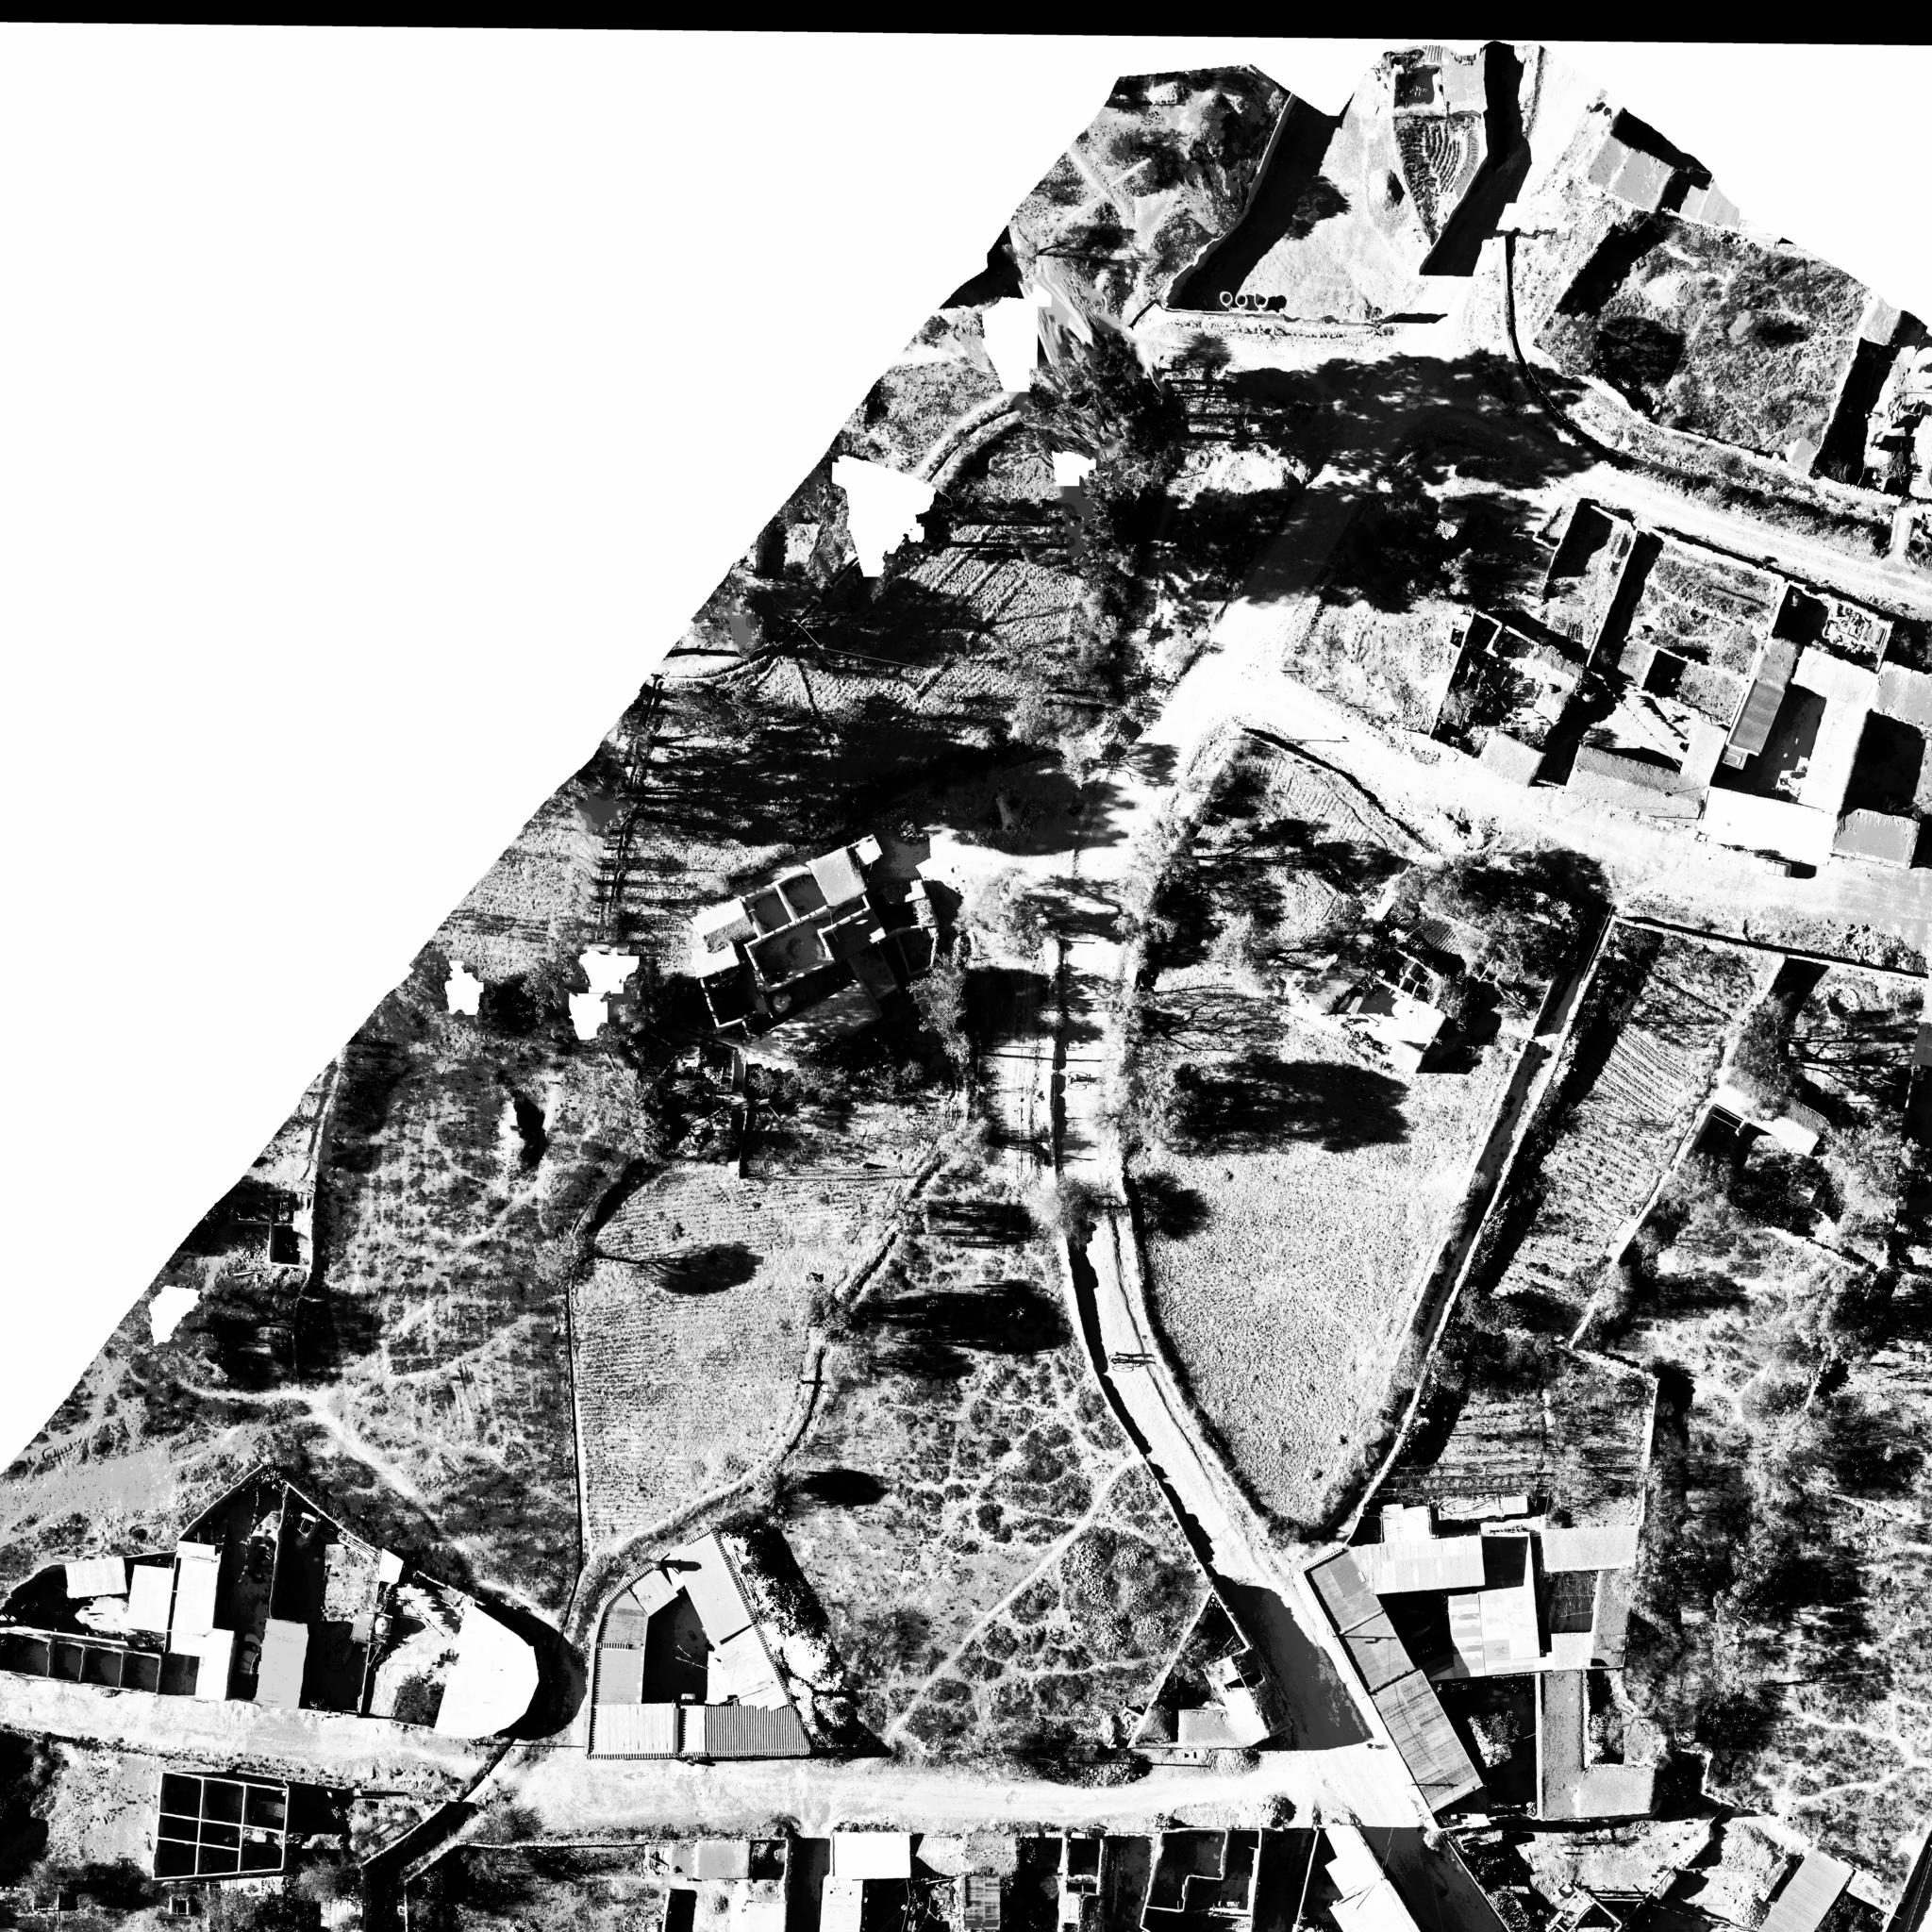
Biome: Bolivian montane dry forests